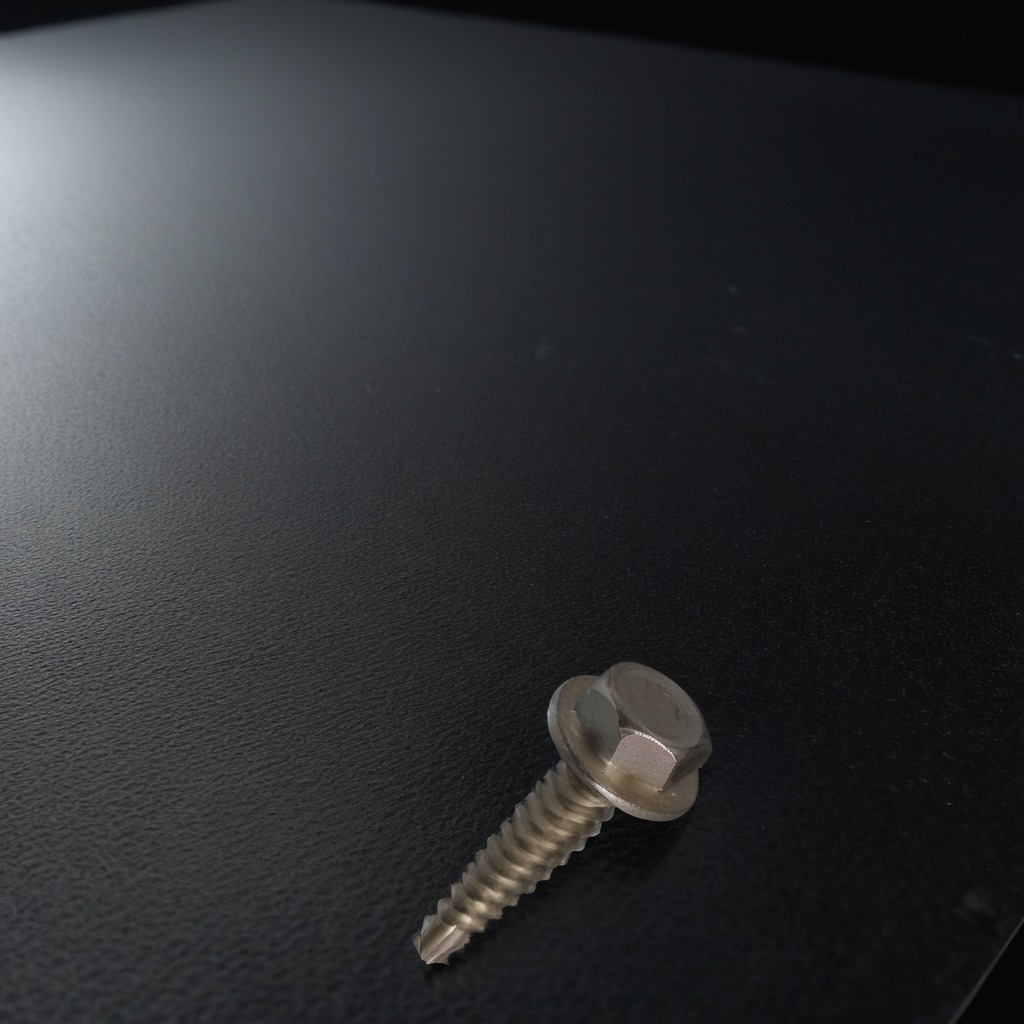
A metal screw lies on a clean granite tabletop covered with a black rubber mat inside a workshop at night dim ambient light soft shadows worn but beneath the mat